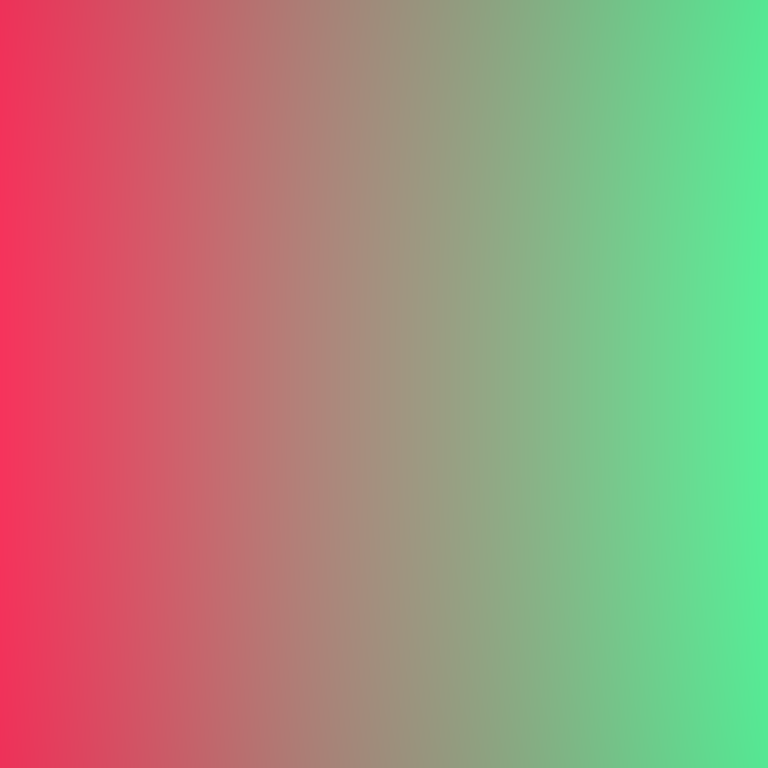
Abstract light effect, smooth gradient from vibrant red to bright green, energetic atmosphere, soft blend, no room, no furniture, no objects.